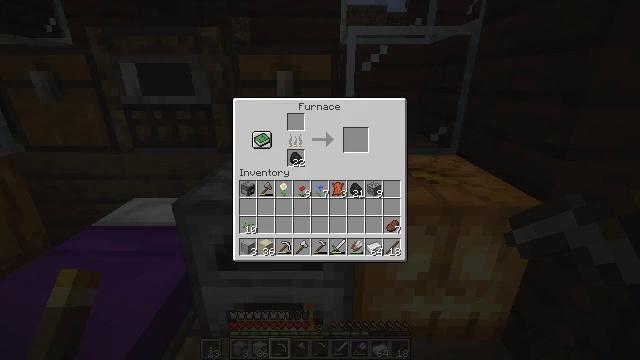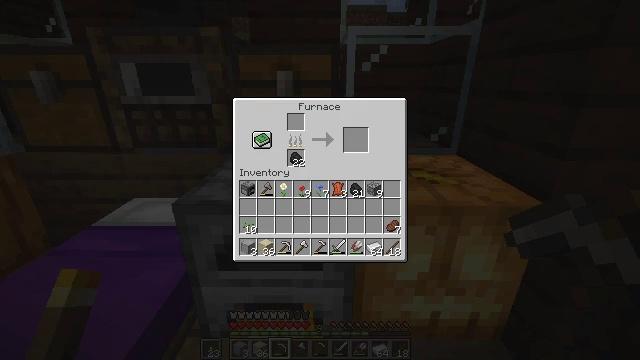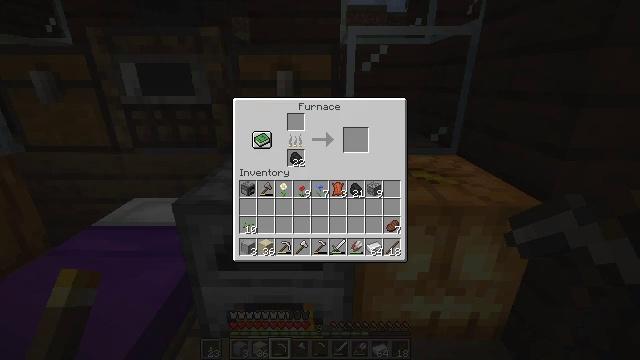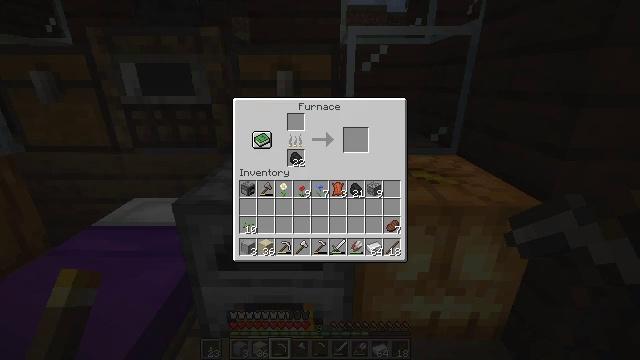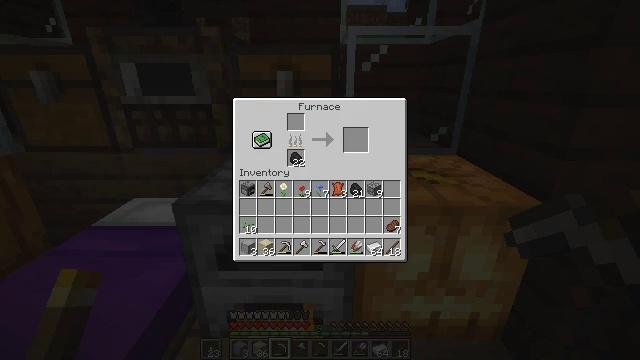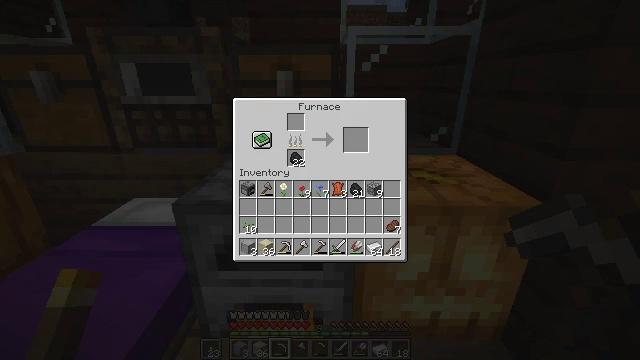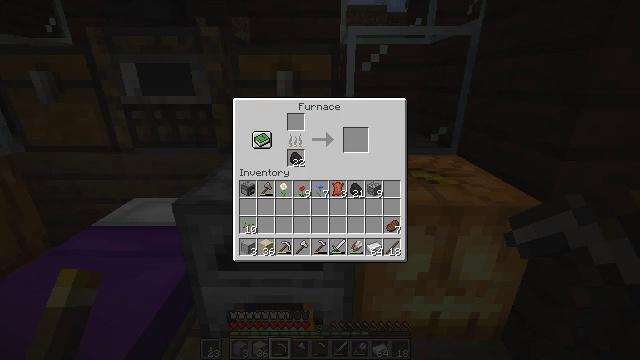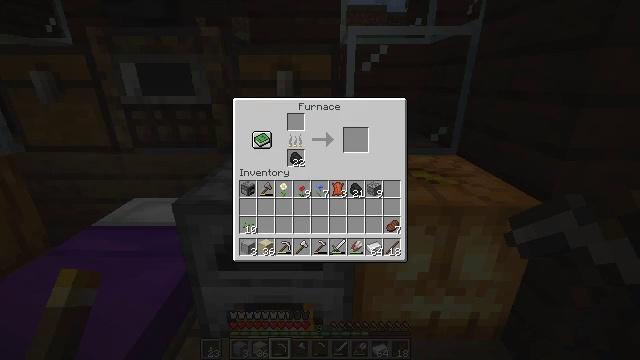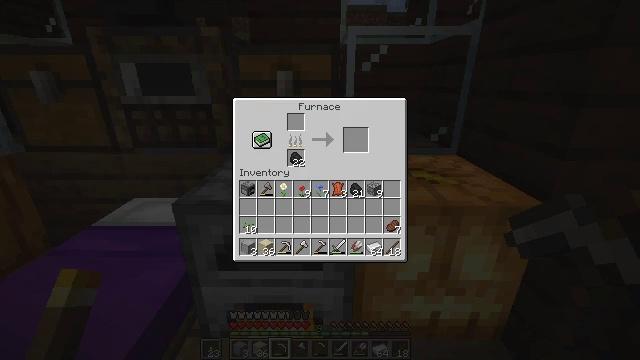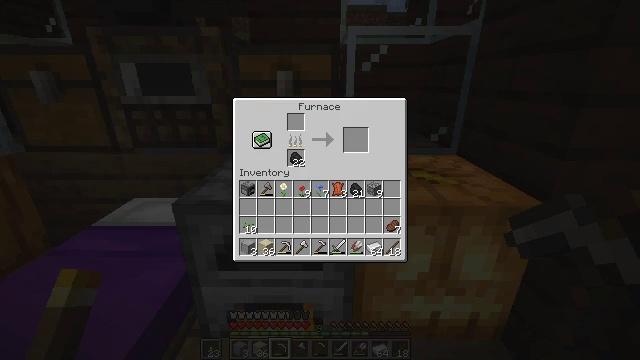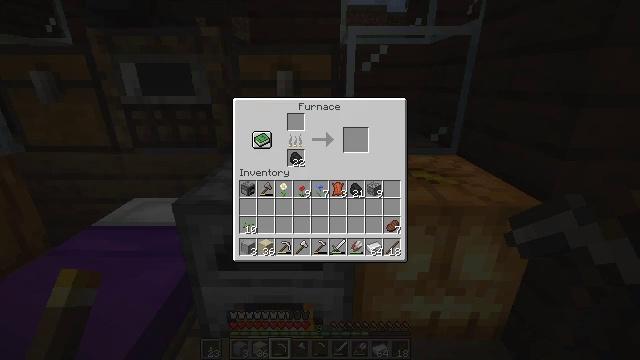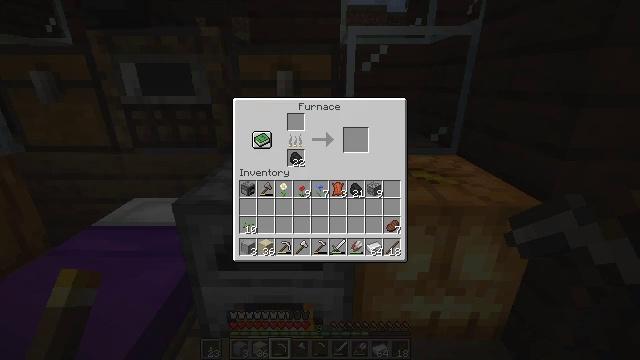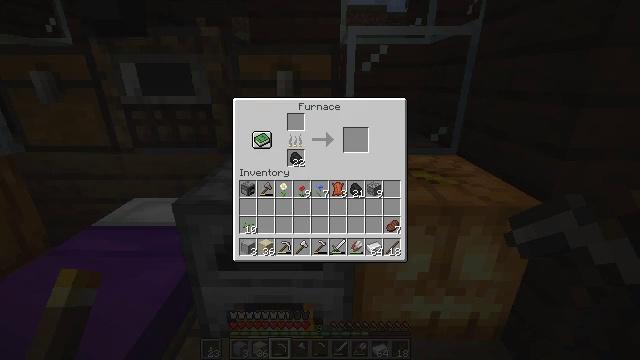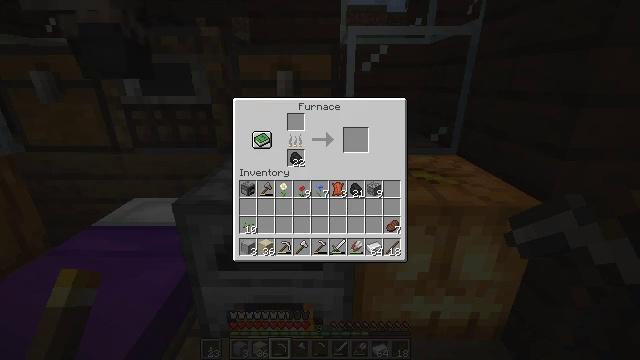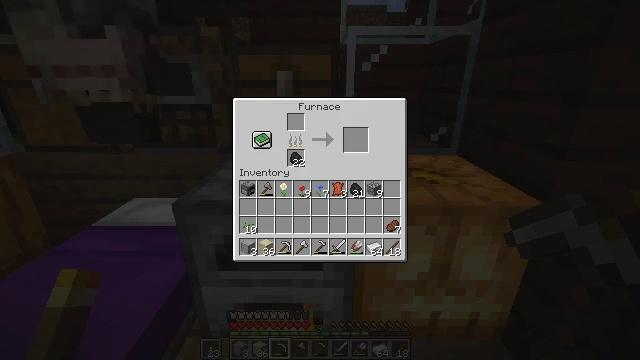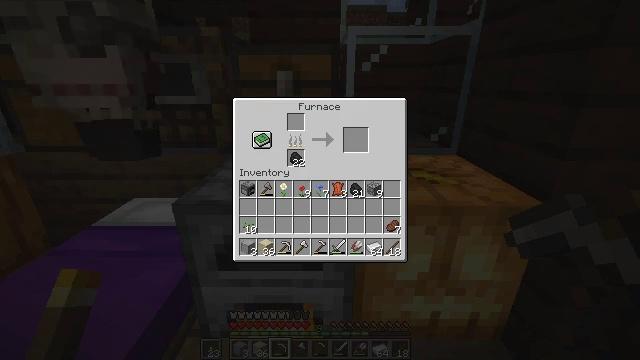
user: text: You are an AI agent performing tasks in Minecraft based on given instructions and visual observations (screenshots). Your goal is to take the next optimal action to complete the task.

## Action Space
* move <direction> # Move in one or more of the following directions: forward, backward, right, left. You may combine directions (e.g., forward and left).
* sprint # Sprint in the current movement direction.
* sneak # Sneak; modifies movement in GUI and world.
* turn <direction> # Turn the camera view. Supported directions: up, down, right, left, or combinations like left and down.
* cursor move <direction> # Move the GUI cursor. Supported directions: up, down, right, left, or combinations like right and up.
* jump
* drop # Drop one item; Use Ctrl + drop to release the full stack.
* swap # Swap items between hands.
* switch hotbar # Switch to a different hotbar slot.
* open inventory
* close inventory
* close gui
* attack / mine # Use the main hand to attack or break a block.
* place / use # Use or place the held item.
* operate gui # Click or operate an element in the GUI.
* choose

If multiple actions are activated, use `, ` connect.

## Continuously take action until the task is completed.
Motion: motion action
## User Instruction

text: Use iron ingots and smooth stone to craft a blast furnace.
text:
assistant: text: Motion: no_op
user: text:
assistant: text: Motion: no_op
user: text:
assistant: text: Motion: no_op
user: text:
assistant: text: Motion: no_op
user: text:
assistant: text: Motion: no_op
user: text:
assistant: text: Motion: no_op
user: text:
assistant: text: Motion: no_op
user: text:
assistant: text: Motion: no_op
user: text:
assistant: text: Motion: no_op
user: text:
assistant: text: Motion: no_op
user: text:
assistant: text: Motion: no_op
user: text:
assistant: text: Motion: no_op
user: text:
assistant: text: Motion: no_op
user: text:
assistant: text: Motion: no_op
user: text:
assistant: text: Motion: no_op
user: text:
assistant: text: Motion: no_op
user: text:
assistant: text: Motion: no_op
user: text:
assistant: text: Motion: no_op
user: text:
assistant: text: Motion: no_op
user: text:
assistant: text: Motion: no_op
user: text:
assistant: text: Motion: no_op
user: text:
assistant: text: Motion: no_op
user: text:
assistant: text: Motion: no_op
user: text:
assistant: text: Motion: no_op
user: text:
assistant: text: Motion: no_op
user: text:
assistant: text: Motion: no_op
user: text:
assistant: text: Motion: no_op
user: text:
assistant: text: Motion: no_op
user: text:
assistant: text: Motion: no_op
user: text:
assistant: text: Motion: no_op